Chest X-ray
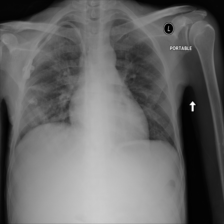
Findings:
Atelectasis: negative
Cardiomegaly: negative
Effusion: negative
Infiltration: negative
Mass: negative
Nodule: negative
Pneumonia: negative
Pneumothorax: negative
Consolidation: negative
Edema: negative
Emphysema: negative
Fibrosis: negative
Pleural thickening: negative
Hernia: negative